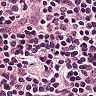
Metastatic tissue present: no